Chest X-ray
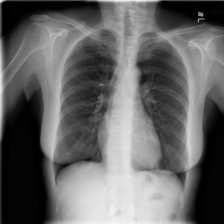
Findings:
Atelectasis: negative
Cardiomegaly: negative
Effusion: negative
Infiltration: negative
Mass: negative
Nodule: negative
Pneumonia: negative
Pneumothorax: negative
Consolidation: negative
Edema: negative
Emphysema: negative
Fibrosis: negative
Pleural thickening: negative
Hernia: negative